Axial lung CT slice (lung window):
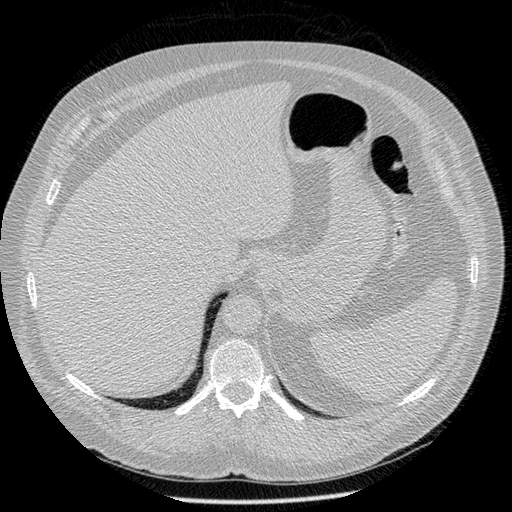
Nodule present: no